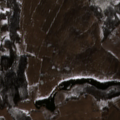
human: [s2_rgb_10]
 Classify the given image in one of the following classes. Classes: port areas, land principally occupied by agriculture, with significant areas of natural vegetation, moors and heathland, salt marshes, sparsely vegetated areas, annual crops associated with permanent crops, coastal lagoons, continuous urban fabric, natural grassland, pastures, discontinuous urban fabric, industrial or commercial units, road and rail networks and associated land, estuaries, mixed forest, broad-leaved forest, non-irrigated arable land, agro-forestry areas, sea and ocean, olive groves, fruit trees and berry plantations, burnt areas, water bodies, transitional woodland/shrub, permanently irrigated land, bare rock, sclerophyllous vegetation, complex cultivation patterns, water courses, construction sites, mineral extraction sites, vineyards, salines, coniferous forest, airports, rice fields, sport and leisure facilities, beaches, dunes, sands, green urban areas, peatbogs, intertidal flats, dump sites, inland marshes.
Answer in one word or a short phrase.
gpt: non-irrigated arable land, complex cultivation patterns, land principally occupied by agriculture, with significant areas of natural vegetation, broad-leaved forest